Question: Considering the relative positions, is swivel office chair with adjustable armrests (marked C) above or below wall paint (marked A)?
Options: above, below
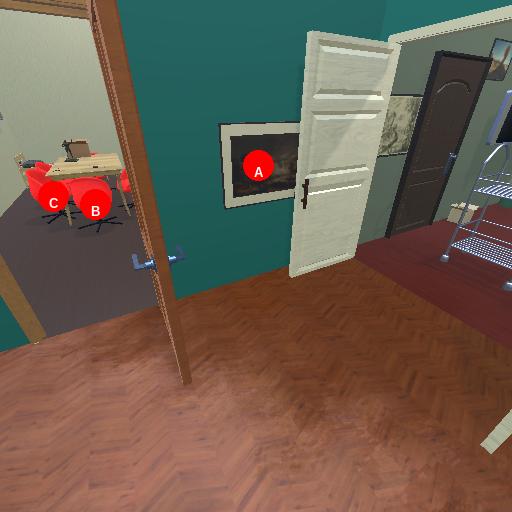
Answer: above